Field crop: maize
Growth stage: 2
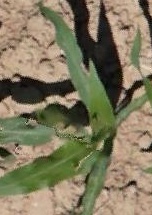
Species: maize